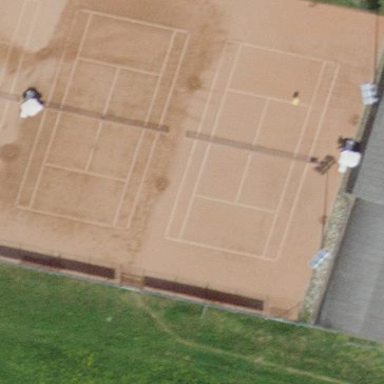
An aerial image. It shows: Tennis court on pitch.